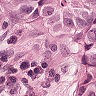
Metastatic tissue present: yes